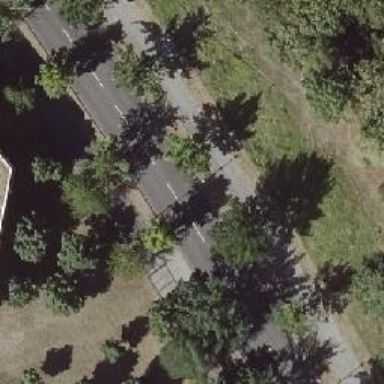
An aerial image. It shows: Avenue of deciduous broadleaved trees.